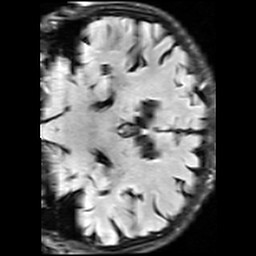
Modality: FLAIR
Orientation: coronal
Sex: male
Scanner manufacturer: siemens
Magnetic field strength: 3 T
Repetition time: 10 s
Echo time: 0.09 s